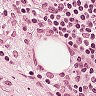
Metastatic tissue present: no